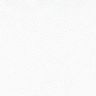
Metastatic tissue present: no